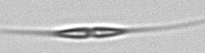
Label: Cylindrotheca